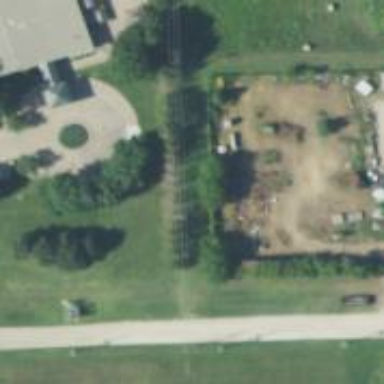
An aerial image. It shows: Power pole.